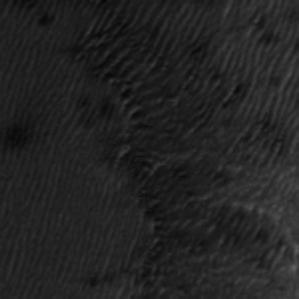
Label: frost